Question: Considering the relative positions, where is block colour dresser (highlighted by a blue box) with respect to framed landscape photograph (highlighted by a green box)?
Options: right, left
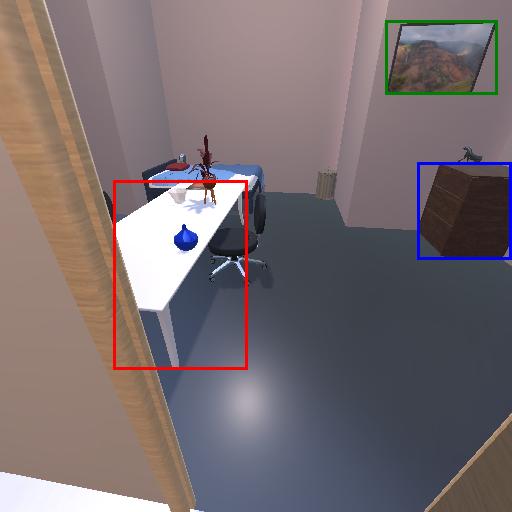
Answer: right